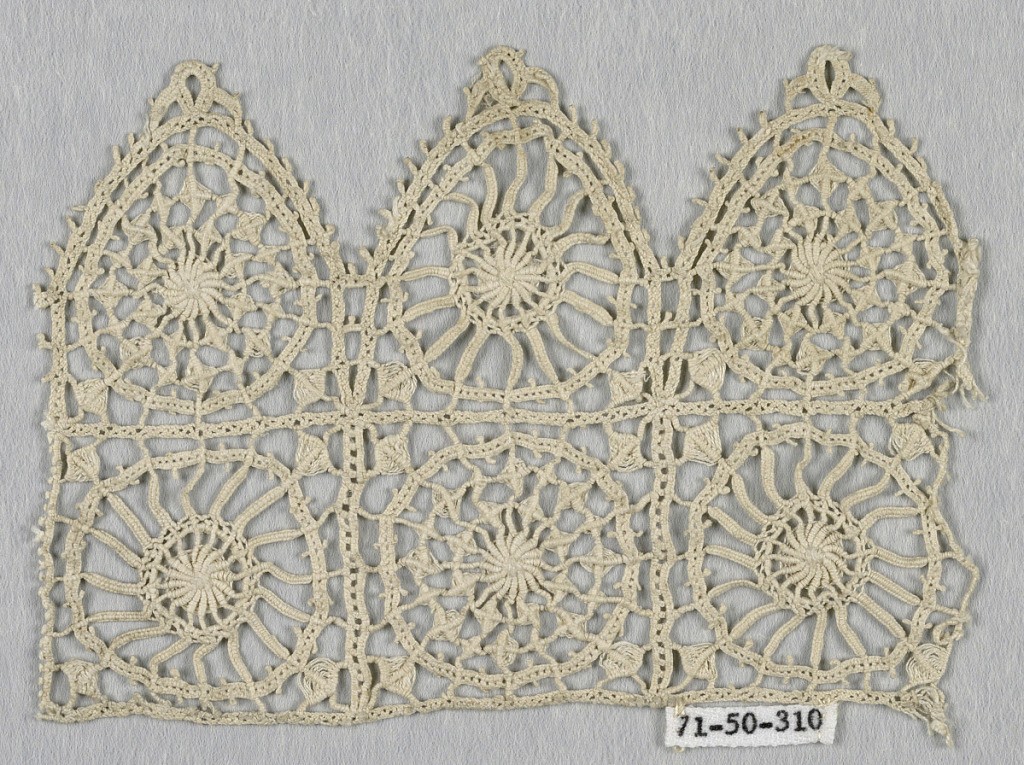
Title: Fragment
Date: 16th–17th century
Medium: linen Technique: grid of laid cords with needle lace, reticella style
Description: Fragment of a border with tabs containing small concentric circles and wheel-shapes.